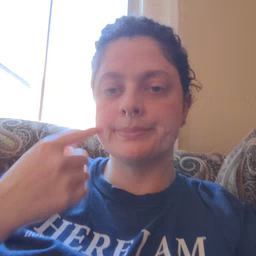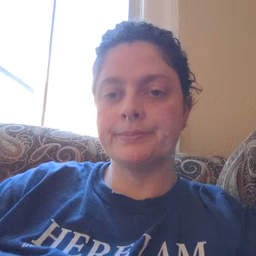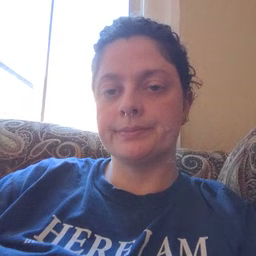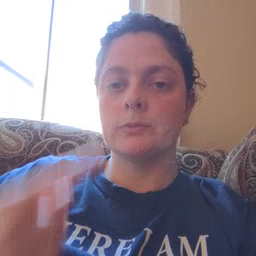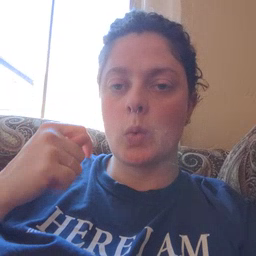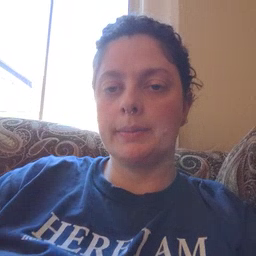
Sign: toy